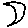
Label: moon